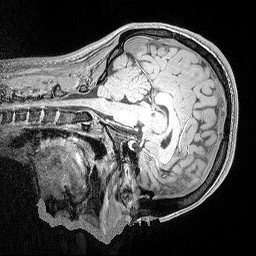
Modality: MP2RAGE
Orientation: sagittal
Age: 23
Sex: female
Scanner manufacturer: siemens
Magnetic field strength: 3 T
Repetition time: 5 s
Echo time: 0.00298 s